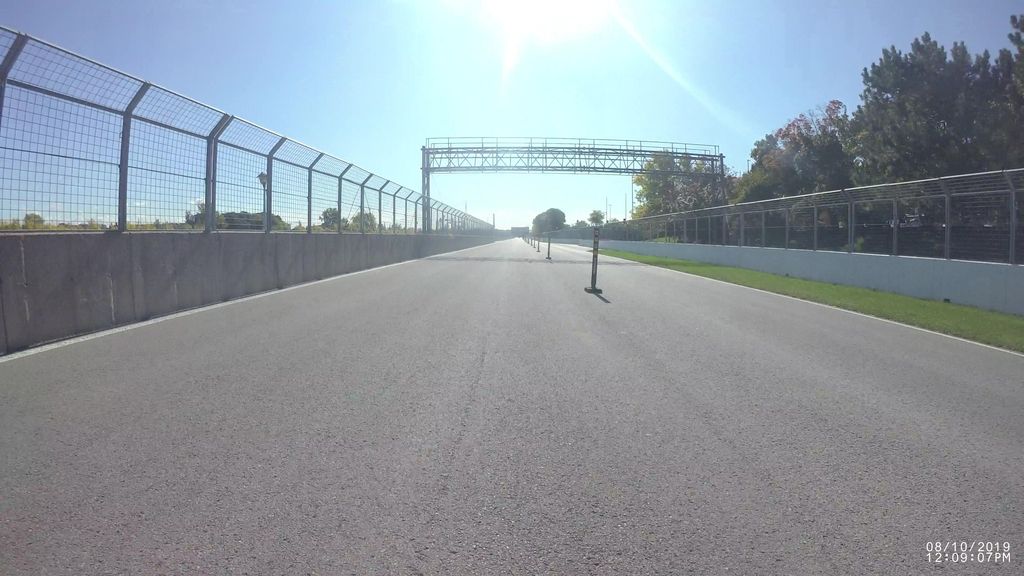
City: montreal